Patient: sex M, age 42
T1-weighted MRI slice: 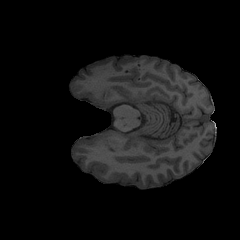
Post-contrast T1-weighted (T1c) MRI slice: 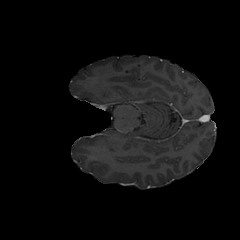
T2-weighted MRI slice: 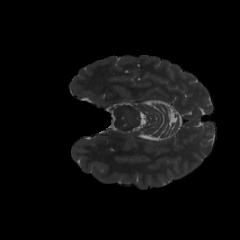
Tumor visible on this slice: no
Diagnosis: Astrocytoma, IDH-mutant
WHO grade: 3